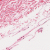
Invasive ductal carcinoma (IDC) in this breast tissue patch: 0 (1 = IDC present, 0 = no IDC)